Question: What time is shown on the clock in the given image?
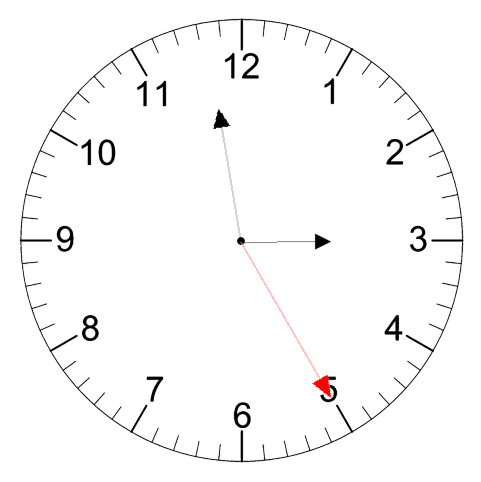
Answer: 02:58:25